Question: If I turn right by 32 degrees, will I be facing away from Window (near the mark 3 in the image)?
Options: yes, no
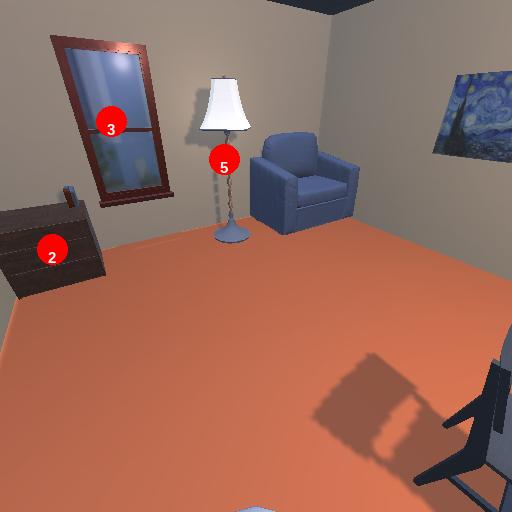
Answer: yes